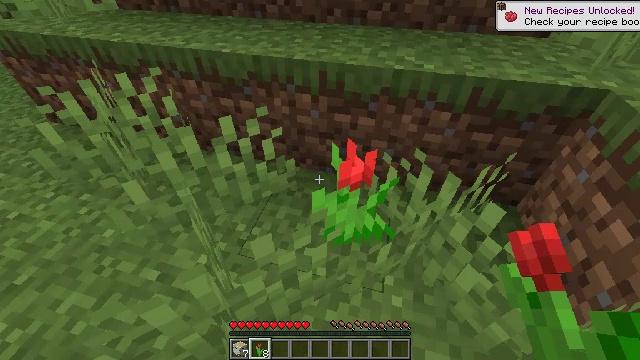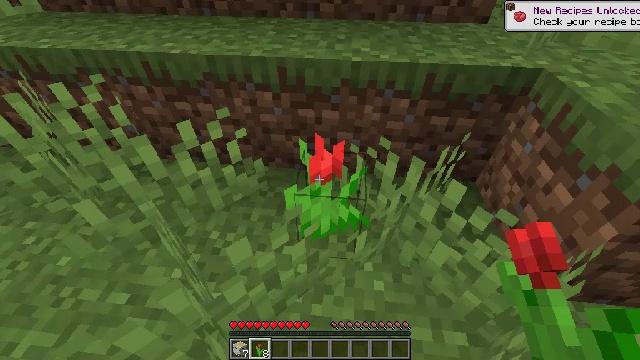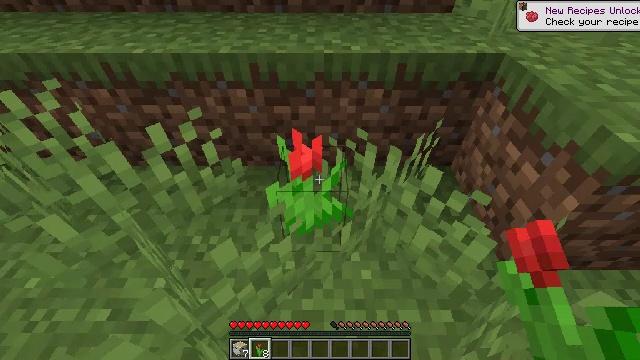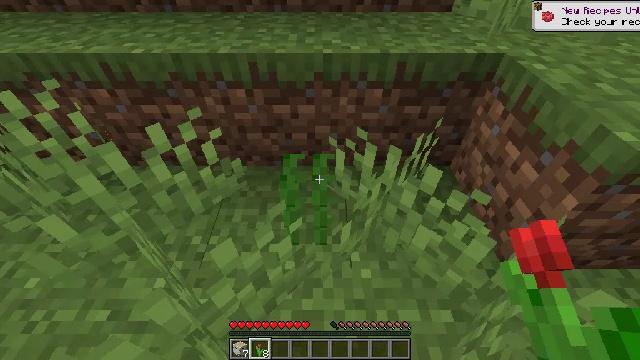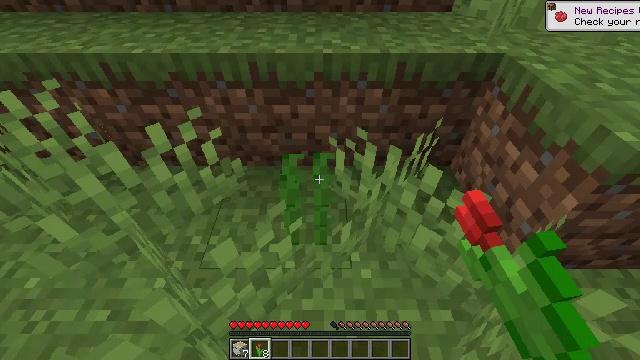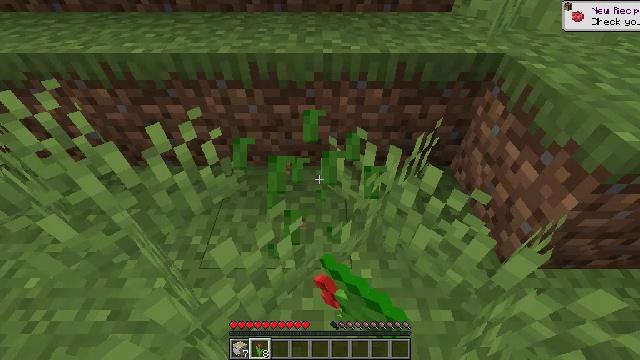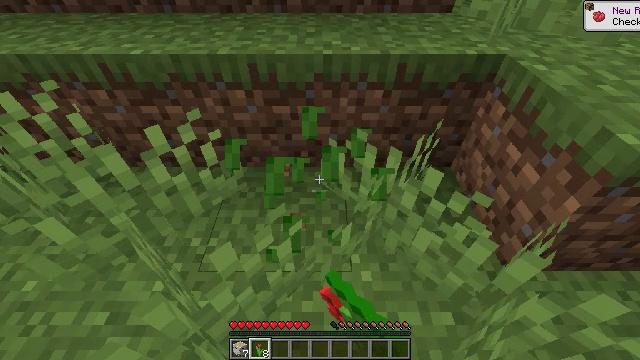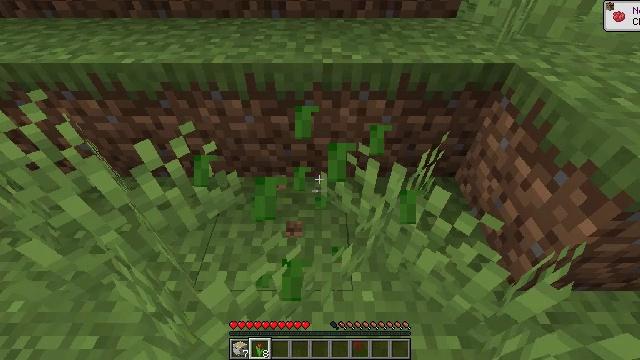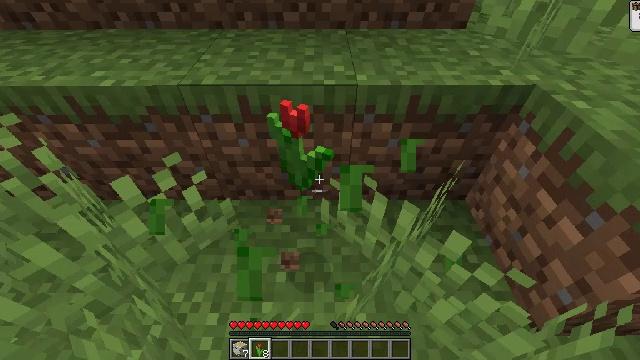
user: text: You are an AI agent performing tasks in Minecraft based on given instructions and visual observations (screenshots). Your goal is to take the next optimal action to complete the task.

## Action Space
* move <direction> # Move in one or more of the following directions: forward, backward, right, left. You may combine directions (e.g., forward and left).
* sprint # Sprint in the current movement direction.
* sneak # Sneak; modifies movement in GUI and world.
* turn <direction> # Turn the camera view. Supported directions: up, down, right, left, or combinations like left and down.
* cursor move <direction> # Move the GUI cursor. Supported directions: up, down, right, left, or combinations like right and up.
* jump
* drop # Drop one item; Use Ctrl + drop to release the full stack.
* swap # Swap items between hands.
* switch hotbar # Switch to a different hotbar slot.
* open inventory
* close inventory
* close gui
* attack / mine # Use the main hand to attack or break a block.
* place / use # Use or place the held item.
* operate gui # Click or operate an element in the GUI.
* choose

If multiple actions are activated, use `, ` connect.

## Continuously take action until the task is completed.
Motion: motion action
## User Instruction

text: Gather the red tulip in the meadow.
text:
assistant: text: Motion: turn right
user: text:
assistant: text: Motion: turn right and down
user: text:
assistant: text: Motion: attack / mine
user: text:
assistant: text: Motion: attack / mine
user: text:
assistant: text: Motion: attack / mine
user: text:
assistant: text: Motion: move forward
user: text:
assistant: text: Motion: move forward
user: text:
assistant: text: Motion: move forward
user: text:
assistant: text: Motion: no_op